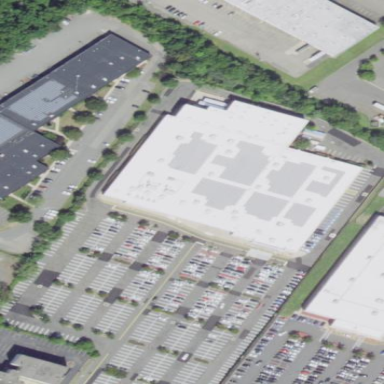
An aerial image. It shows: Department store building.